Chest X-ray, AP view. Patient: 49 years old, sex M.
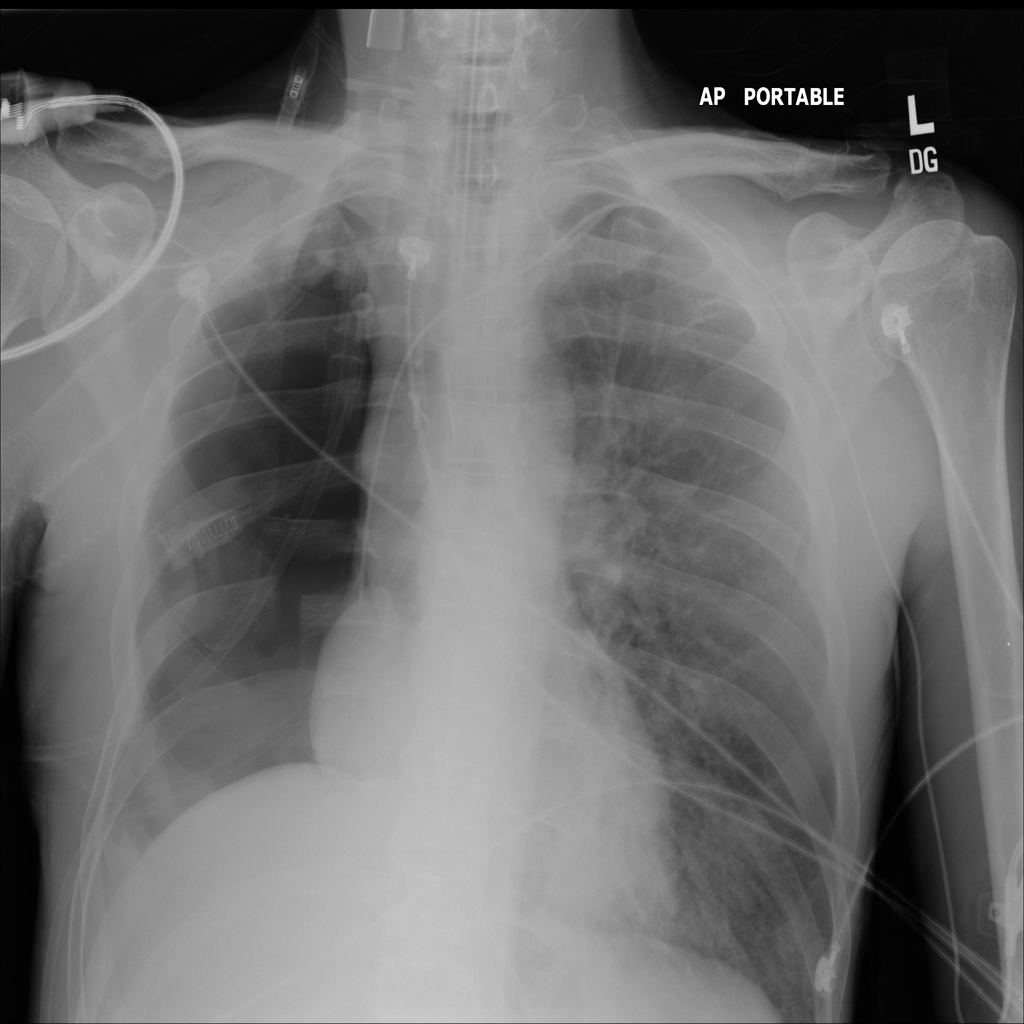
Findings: No Finding